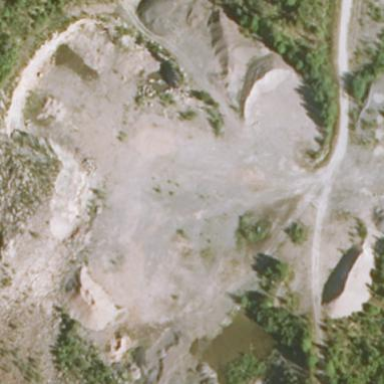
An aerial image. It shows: Quarry area.